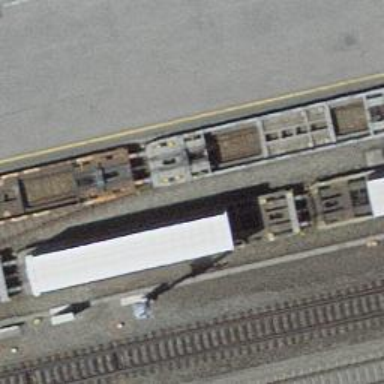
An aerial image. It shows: Siding railway track with one set of rails.